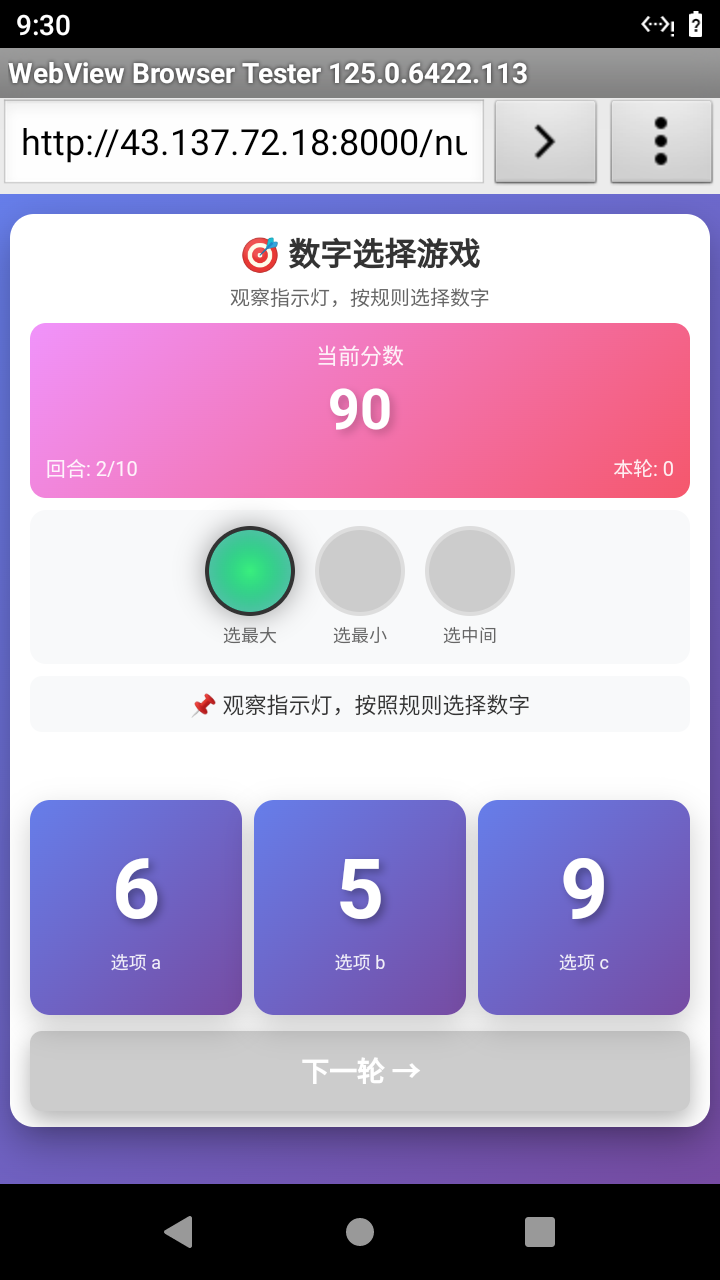

Select the correct number based on the traffic light color.
Answer: 2